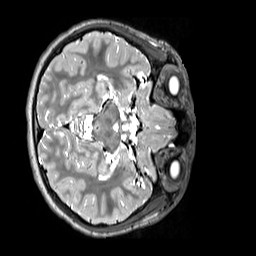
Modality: T2w
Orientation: axial
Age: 9
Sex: female
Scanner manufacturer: siemens
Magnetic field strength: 3 T
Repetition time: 3.2 s
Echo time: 0.408 s